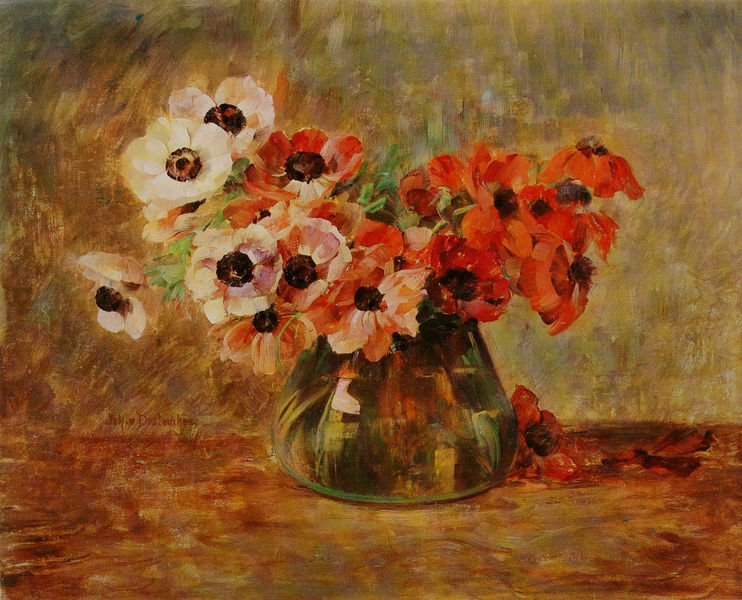
Titel: Anemonen
Künstler: Johanna von Destouches
Standort: Süddeutschland
Institution: Privatbesitz
Schlagwörter: blätter, gemälde, schatten, wasser, weiß, gelb, grün, impressionismus, ocker, blumen, braun, glas, hell, hintergrund, köpfe, licht, orange, tisch, vordergrund, blüte, blüten, rose, rot, beige, expressionismus, malerei, wand, signatur, öl, spiegelung, pastos, rosa, zart, stilleben, stillleben, vase, ruhig, blumenvase, duktus, spiegeln, strauss, striche, blumenstrauss, blütenblätter, schimmer, glasvase, mohn, stengel, mohnblumen, tupfen, tupfer, stängel, liebermann, schein, pinselstriche, schimmern, blütenkelch, behälter, erdtöne, pinselführung, dunktus, anemonen, behältnis, expressionisstisch, schimmr, stilbild, wei8ss